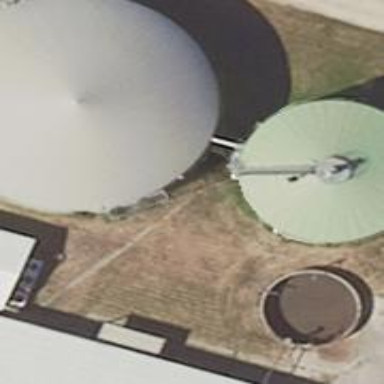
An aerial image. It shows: Storage tank building.